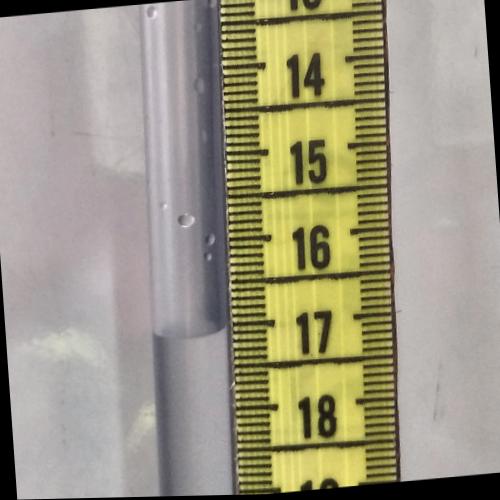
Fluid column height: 17.0 cm